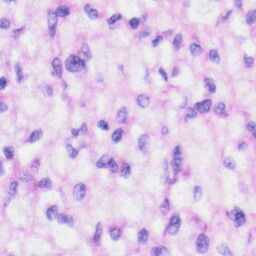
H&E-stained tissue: Liver